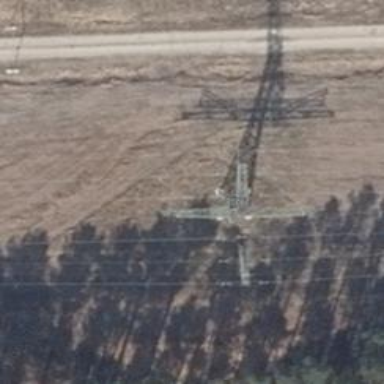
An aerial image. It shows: Power tower.